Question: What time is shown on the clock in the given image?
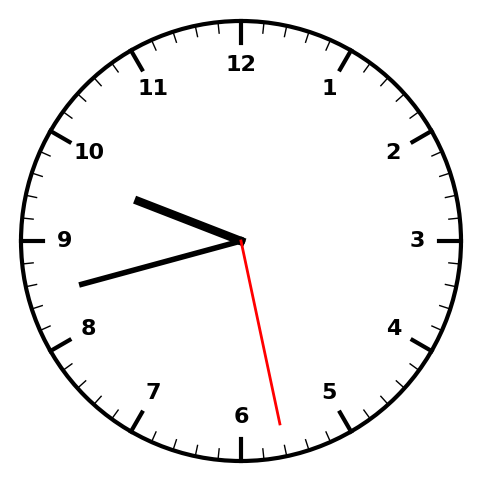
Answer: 09:42:28